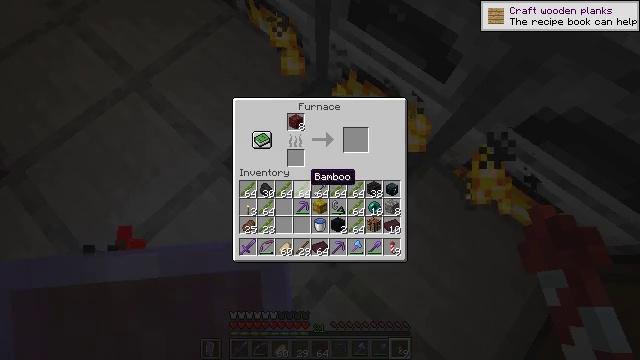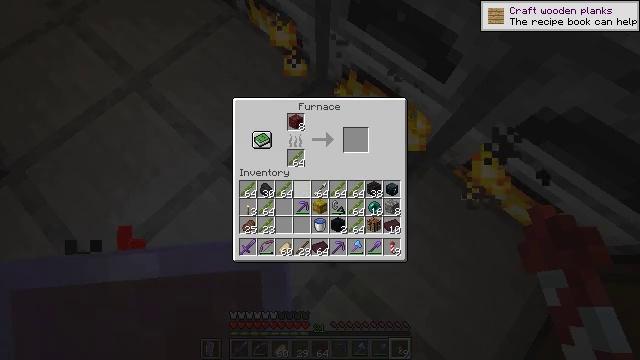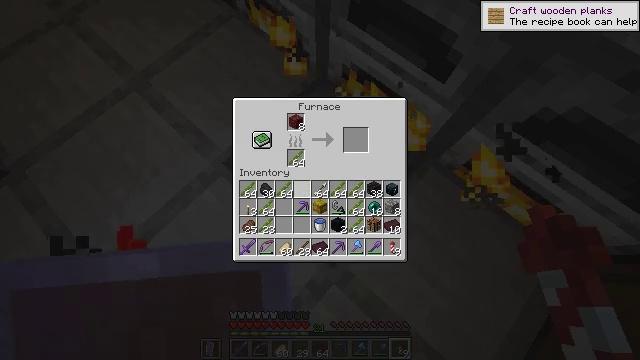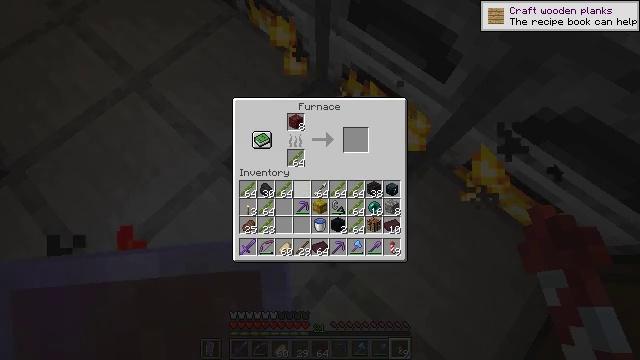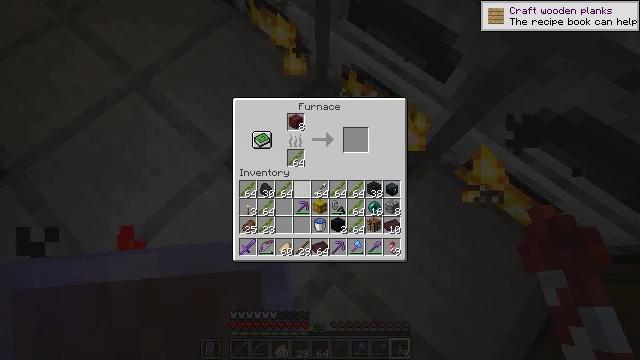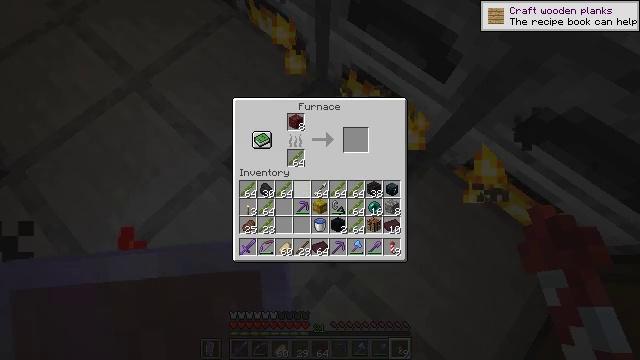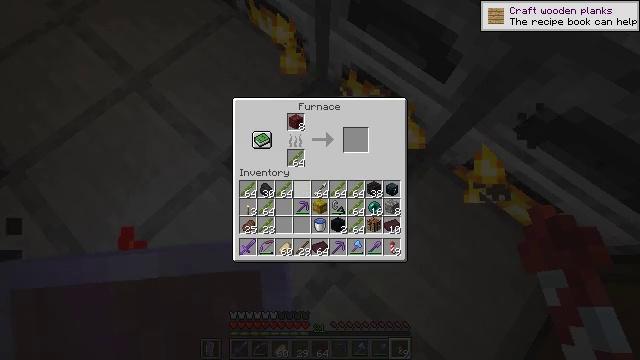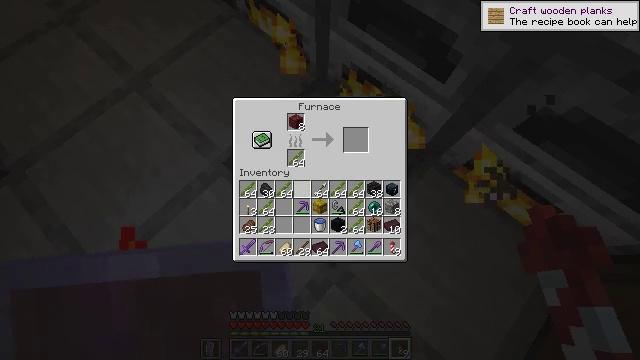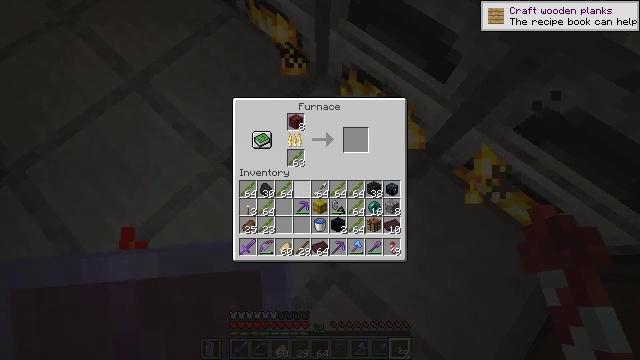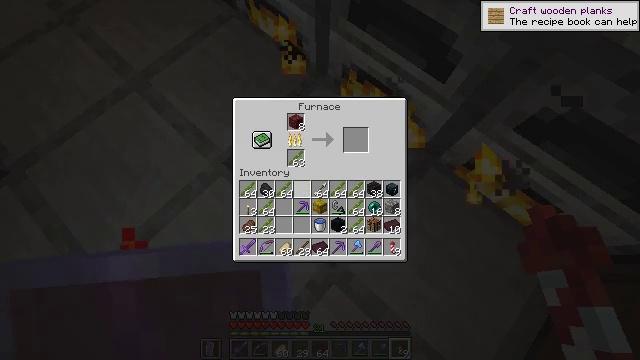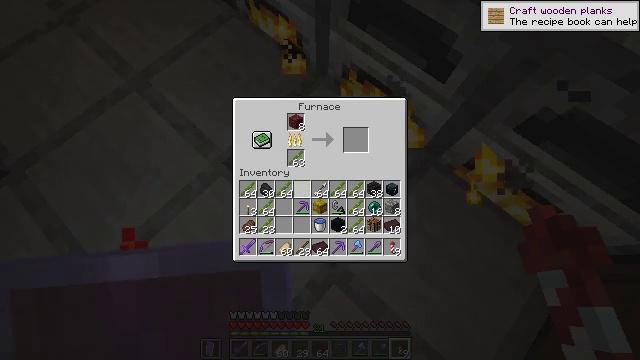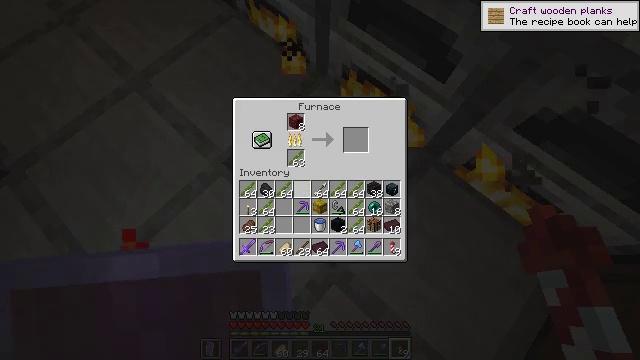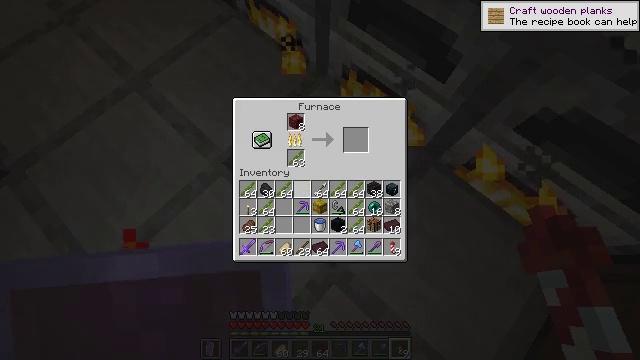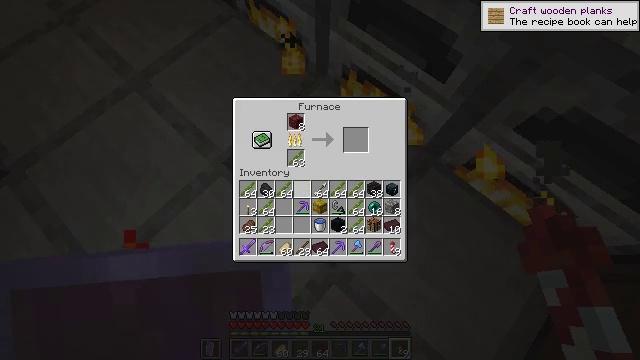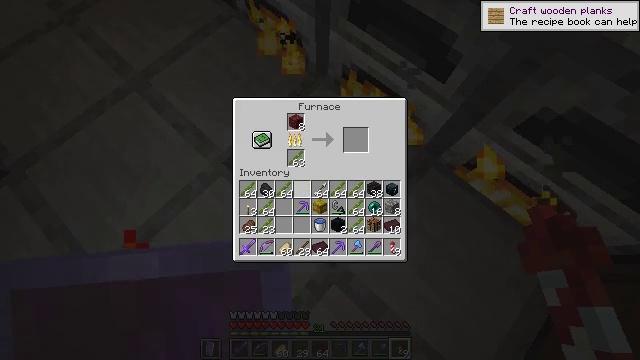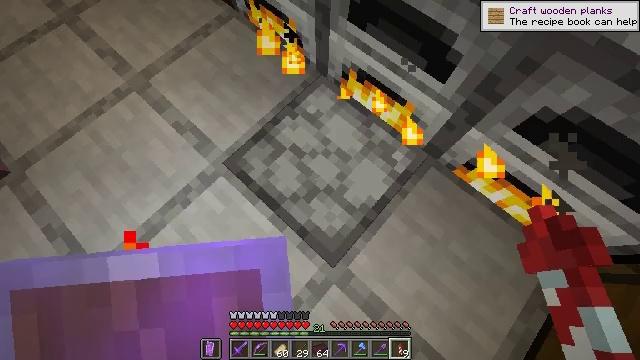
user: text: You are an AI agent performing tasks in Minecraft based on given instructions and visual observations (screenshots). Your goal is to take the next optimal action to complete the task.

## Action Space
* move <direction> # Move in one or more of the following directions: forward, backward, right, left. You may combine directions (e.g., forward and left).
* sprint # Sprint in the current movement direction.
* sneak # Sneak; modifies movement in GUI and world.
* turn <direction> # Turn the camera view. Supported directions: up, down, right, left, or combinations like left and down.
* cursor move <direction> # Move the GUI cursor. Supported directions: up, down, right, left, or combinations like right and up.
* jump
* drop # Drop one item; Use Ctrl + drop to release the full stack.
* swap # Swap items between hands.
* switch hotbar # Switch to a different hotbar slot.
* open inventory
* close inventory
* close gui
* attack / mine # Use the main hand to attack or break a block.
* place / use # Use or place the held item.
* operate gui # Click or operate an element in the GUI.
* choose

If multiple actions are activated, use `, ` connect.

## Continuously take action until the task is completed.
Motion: motion action
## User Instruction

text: Get nether bricks by smelting netherrack.
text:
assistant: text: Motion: sneak, attack / mine
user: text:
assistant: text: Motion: sneak, attack / mine
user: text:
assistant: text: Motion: sneak, attack / mine
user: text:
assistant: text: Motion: sneak
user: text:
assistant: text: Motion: sneak
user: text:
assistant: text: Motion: sneak
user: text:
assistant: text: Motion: sneak
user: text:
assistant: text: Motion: sneak
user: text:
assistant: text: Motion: no_op
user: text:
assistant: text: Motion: no_op
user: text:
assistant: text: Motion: no_op
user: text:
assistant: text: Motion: no_op
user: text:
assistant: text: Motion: no_op
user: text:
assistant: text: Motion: no_op
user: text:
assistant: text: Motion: no_op
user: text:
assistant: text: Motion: no_op
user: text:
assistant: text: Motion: turn right and up
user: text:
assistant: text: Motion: turn right and up
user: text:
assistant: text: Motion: turn right and up
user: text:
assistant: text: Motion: turn right and up
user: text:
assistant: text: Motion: turn right and up
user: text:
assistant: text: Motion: no_op
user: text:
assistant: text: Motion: no_op
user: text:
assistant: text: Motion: no_op
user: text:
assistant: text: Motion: no_op
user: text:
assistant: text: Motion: no_op
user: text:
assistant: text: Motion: move forward
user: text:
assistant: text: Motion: move forward, turn left
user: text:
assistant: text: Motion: move forward, turn left and up
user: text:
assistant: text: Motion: move forward, turn left